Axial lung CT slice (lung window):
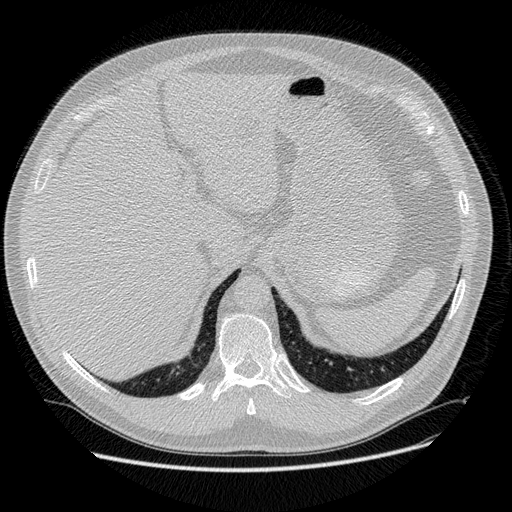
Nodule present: no